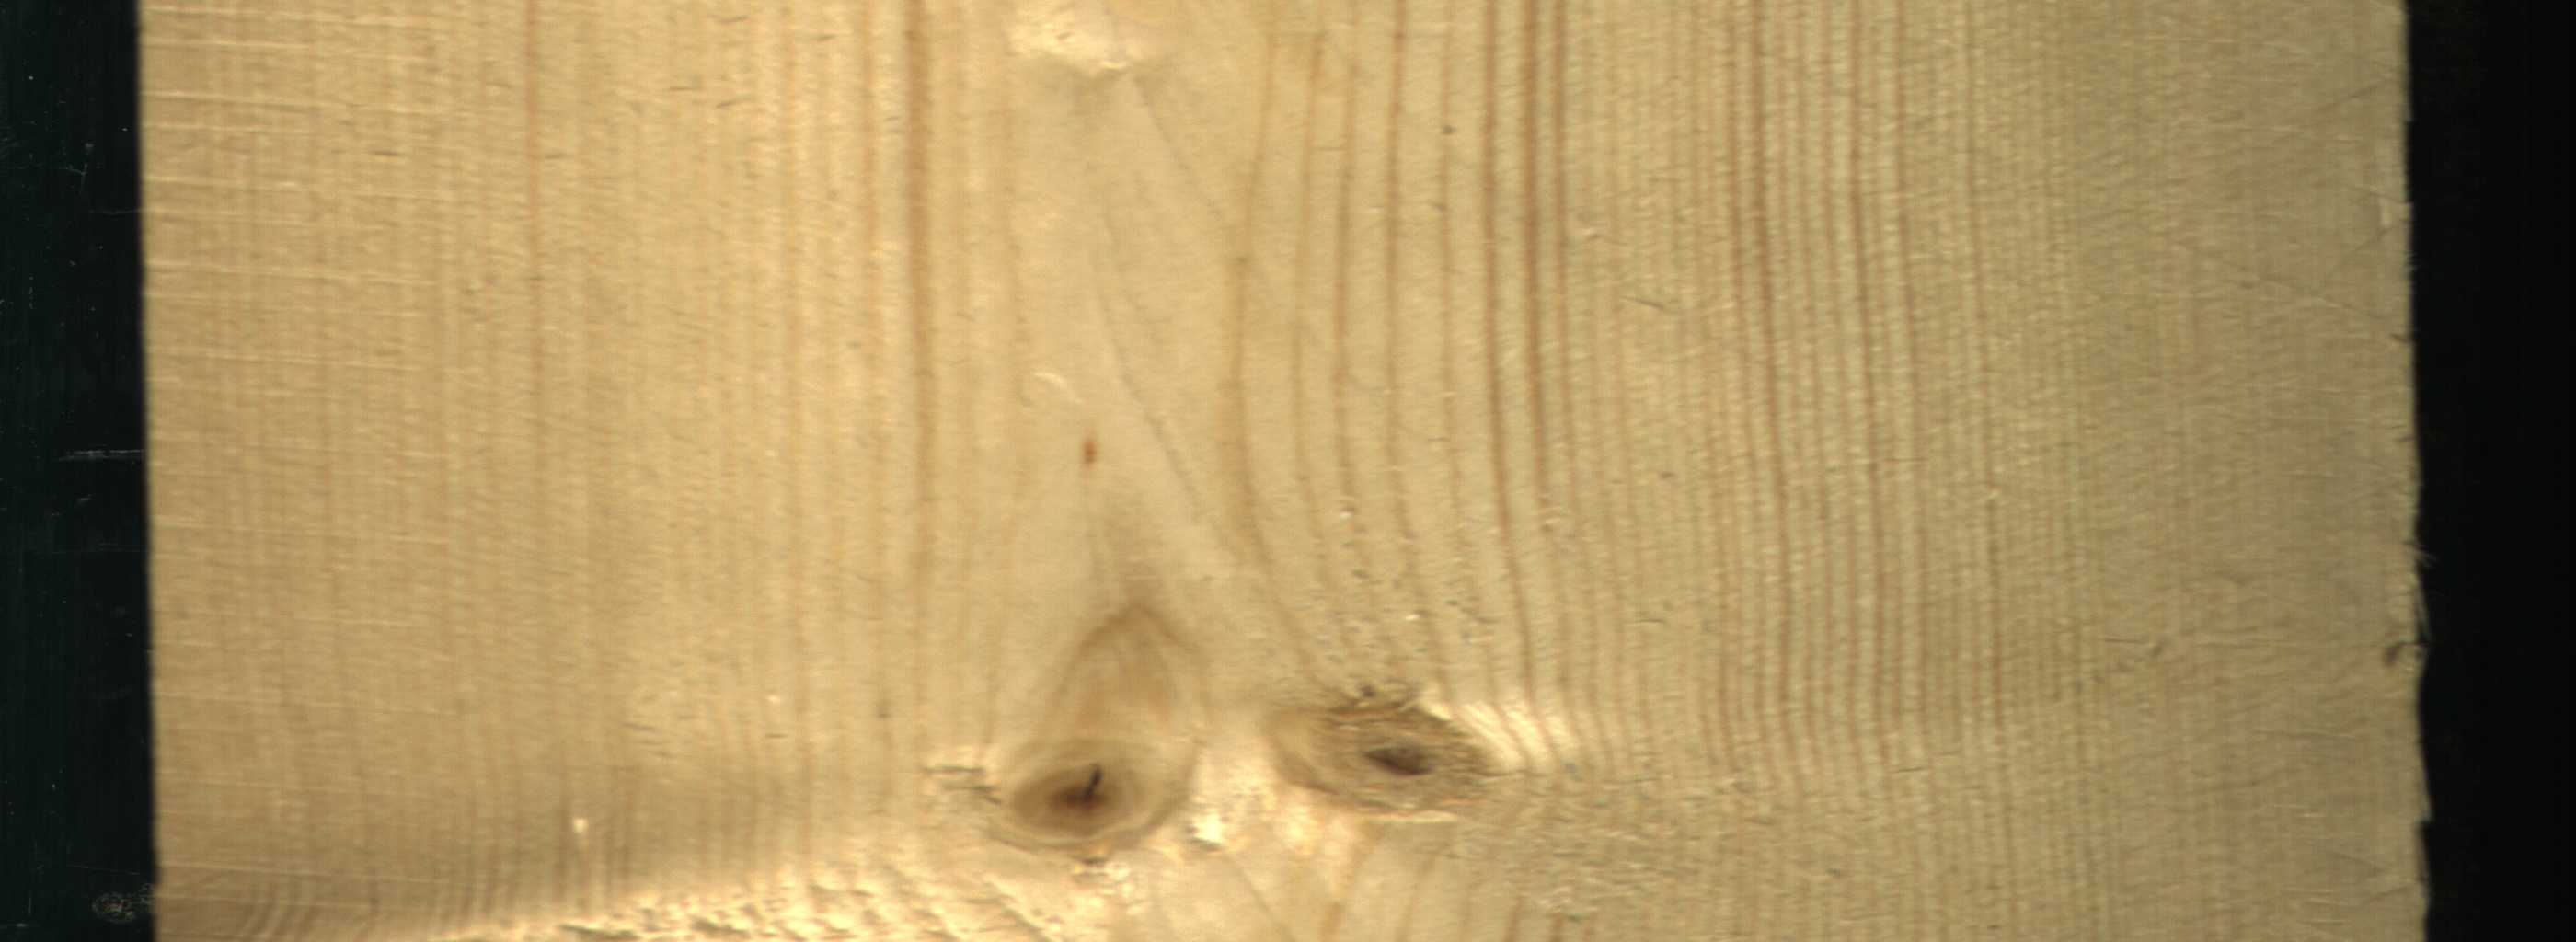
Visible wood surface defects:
Live_Knot
Live_Knot